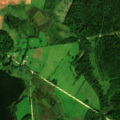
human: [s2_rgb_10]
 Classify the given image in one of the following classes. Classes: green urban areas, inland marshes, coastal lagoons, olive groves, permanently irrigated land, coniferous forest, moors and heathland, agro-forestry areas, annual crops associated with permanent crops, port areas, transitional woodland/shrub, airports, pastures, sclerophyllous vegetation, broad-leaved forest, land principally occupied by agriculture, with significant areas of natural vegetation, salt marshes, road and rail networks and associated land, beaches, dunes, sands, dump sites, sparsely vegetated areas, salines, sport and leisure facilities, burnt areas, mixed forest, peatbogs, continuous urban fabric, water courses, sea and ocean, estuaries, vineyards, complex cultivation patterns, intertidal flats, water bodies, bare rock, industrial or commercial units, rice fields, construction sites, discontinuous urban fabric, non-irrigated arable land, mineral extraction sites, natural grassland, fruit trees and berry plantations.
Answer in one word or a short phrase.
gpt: non-irrigated arable land, pastures, land principally occupied by agriculture, with significant areas of natural vegetation, broad-leaved forest, mixed forest, transitional woodland/shrub, water bodies